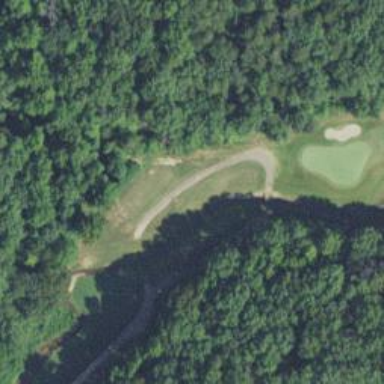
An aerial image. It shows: Path for both road and golf.